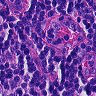
Metastatic tissue present: no